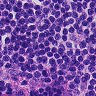
Metastatic tissue present: no